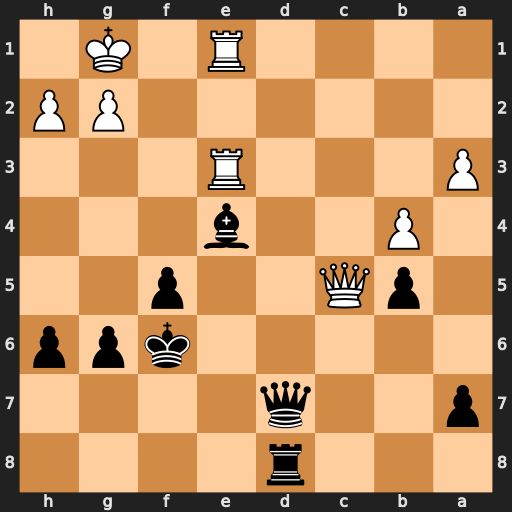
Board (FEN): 3r4/p2q4/5kpp/1pQ2p2/1P2b3/P3R3/6PP/4R1K1
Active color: b
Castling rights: -
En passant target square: -
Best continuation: Rc8 Qxc8 Qxc8